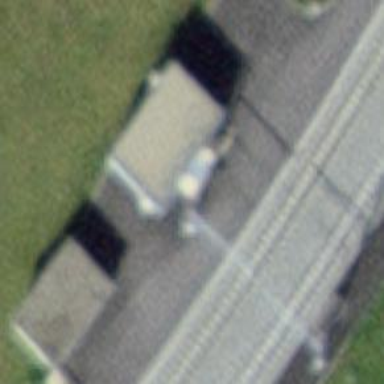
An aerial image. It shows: Transportation building.